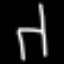
Label: chair